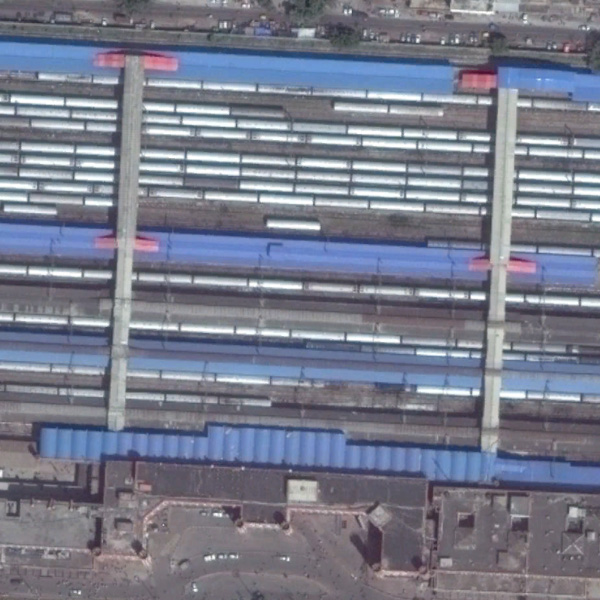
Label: RailwayStation